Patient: sex M, age 71
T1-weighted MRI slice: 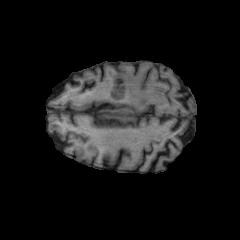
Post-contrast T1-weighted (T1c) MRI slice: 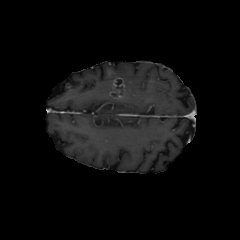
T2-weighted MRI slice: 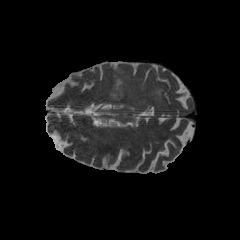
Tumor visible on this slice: yes
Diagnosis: Glioblastoma, IDH-wildtype
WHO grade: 4